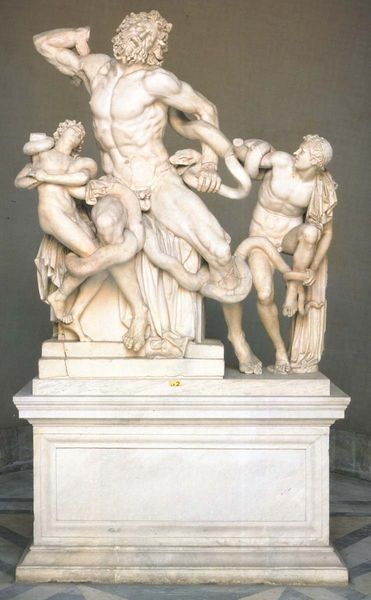
Titel: Laokoon-Gruppe
Künstler: Hagesandros
Institution: Rom, Palazzi Vaticani, Museo Pio-Clementino
Schlagwörter: akt, gott, gruppe, held, kampf, mann, nackt, weiß, frau, haar, marmor, männer, säule, tiere, tuch, bart, sockel, tod, gewand, drei, kind, vater, locken, kinder, skulptur, statue, beine, zwei, jungen, muskeln, bildhauerei, laken, ring, antike, gewunden, lockig, schlange, mythologie, rom, fragment, weß, antik, leid, leiden, qual, verschlungen, griechisch, schlangen, vatikan, winden, ungeheuer, sohn, beissen, schlingen, söhne, römisch, ringen, würgen, abguss, hellenismus, schlinge, figurengruppe, qualen, skulpturengruppe, gelockt, laokoon, zeuss, todeskampf, titan, umschlingen, erwürgen, abgzss, marmorbüste mann schlange sockel, gewindet